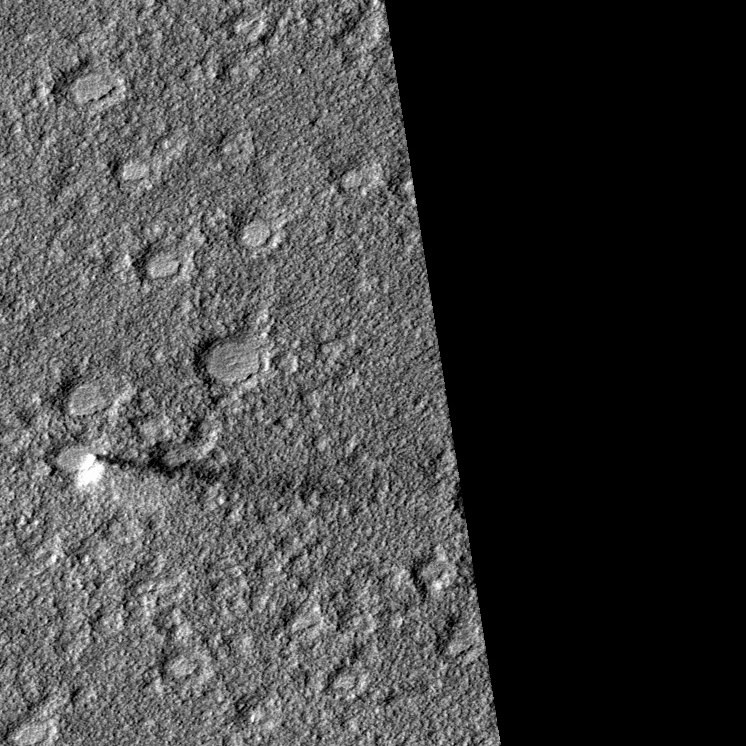
Label: dustdevil